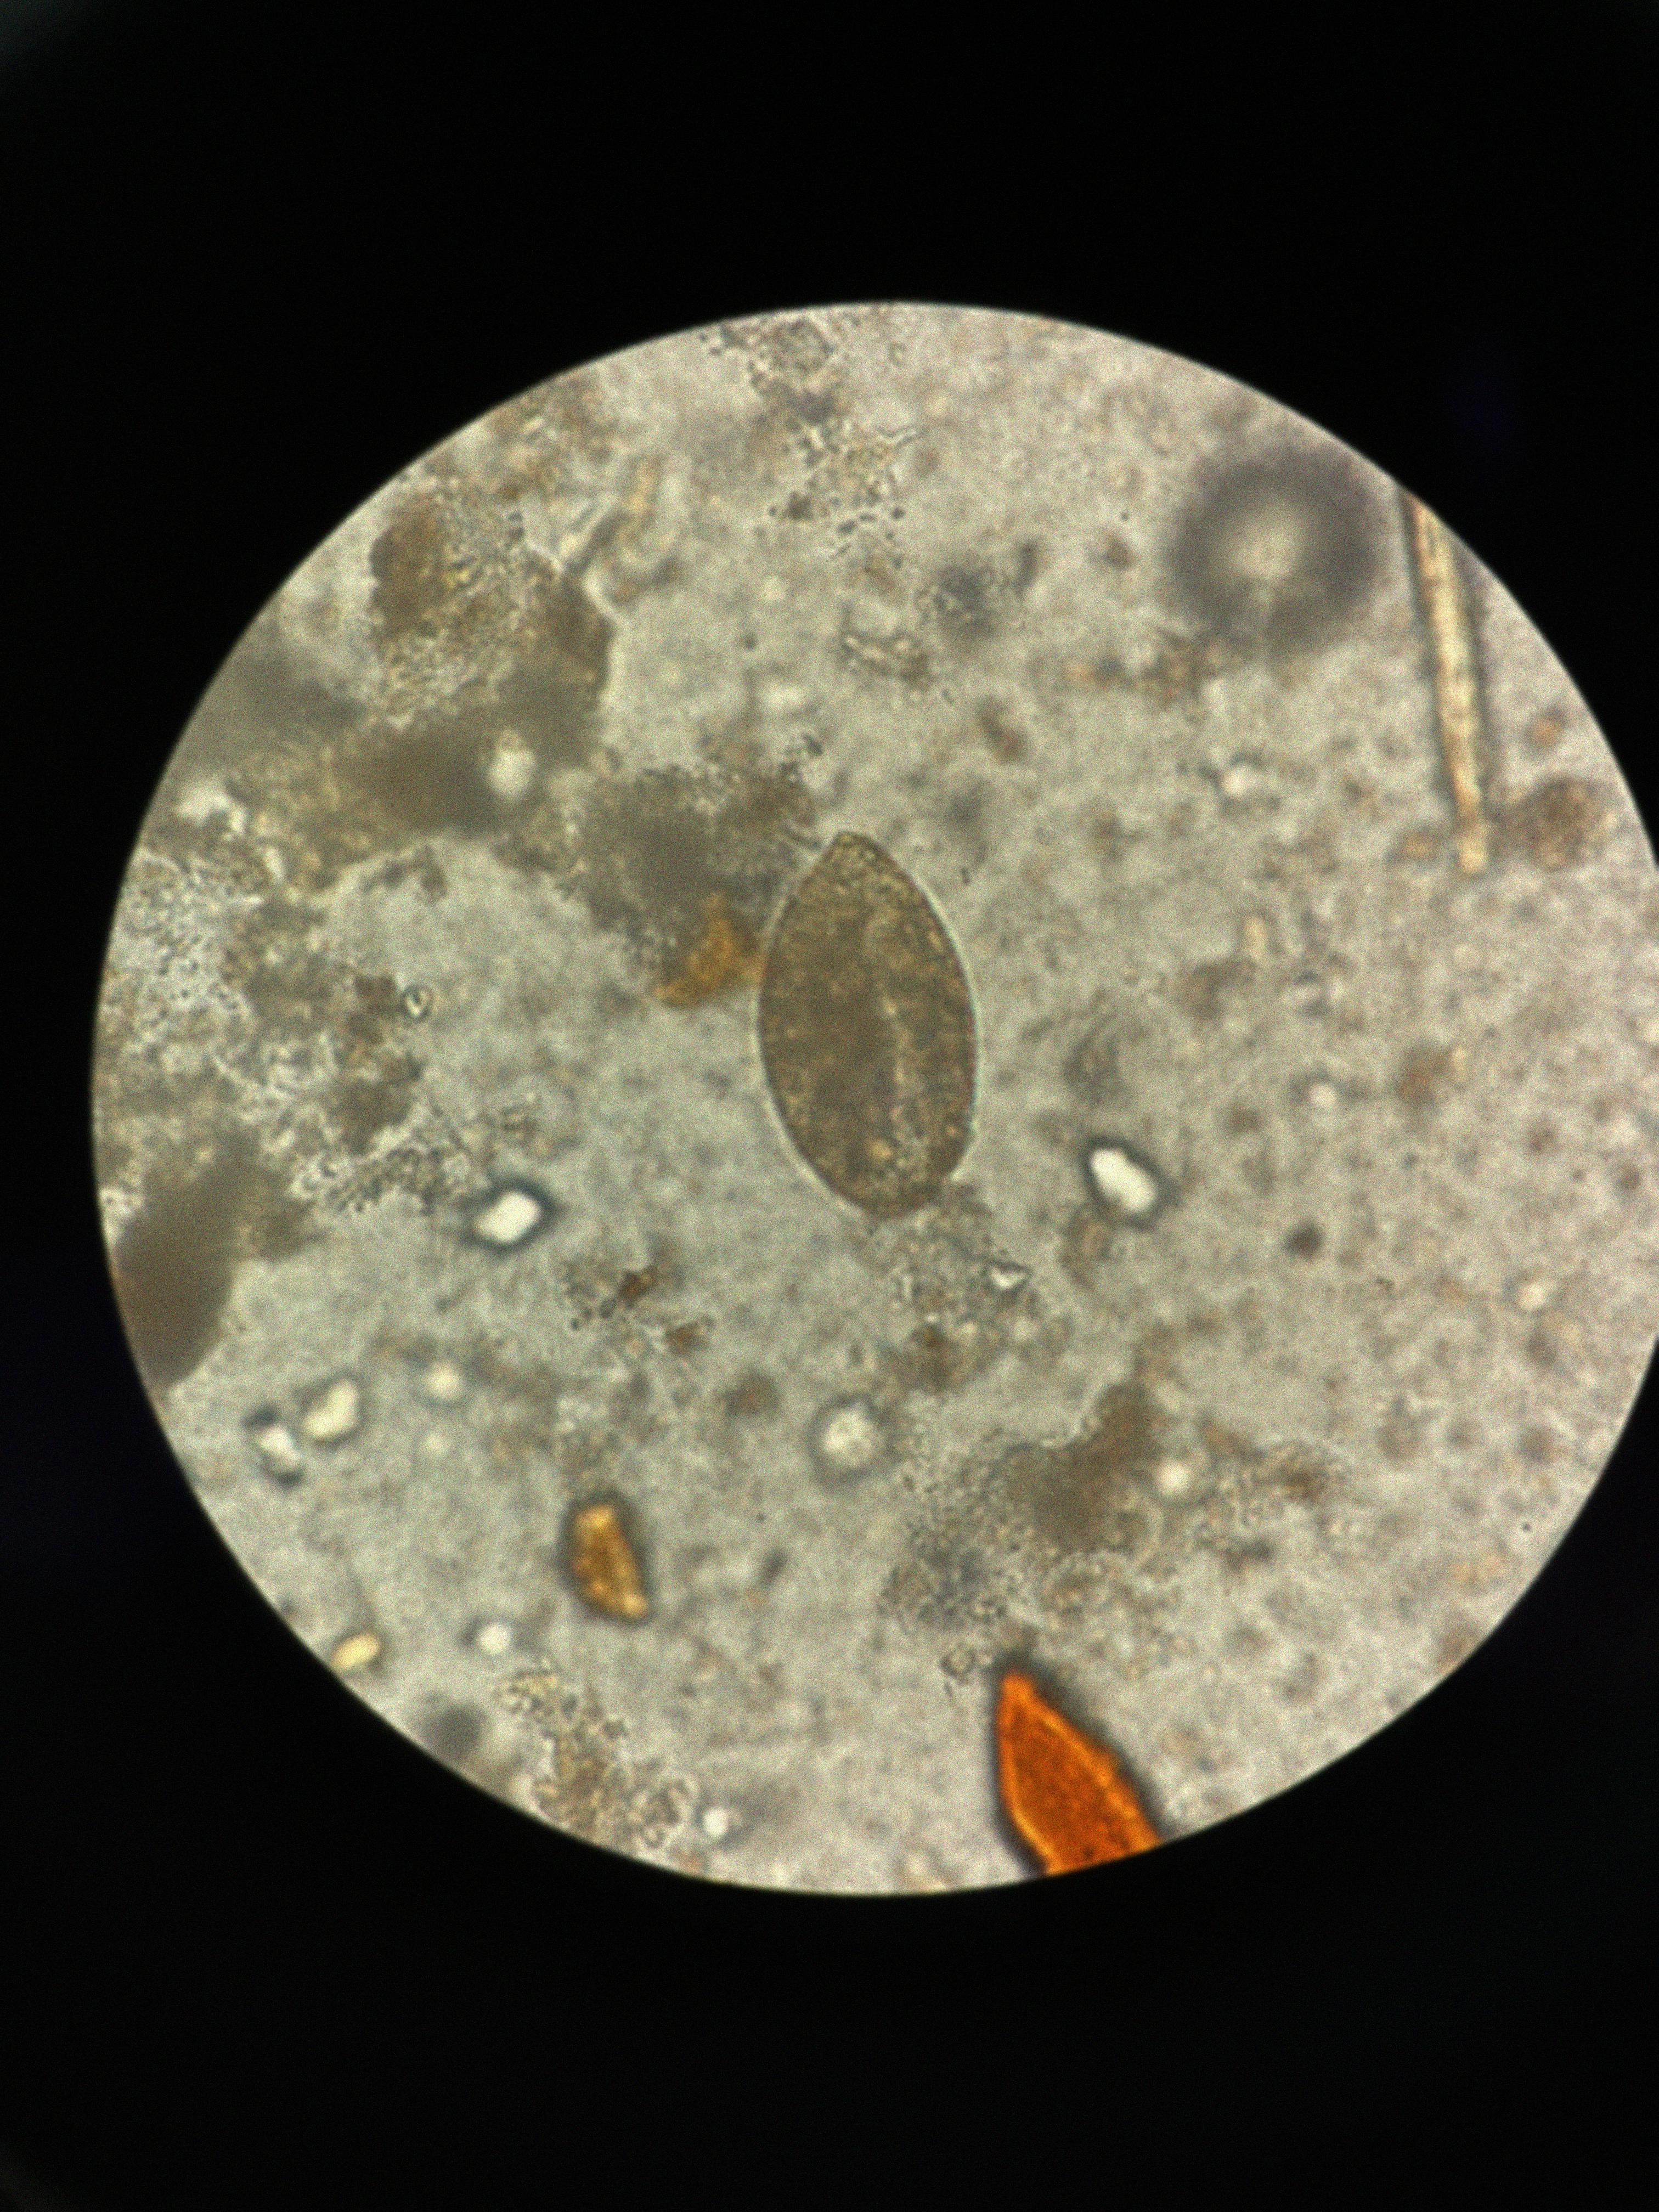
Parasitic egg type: Fasciolopsis buski